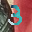
Label: 3